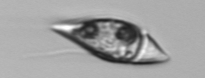
Label: Amphidinium